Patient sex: M
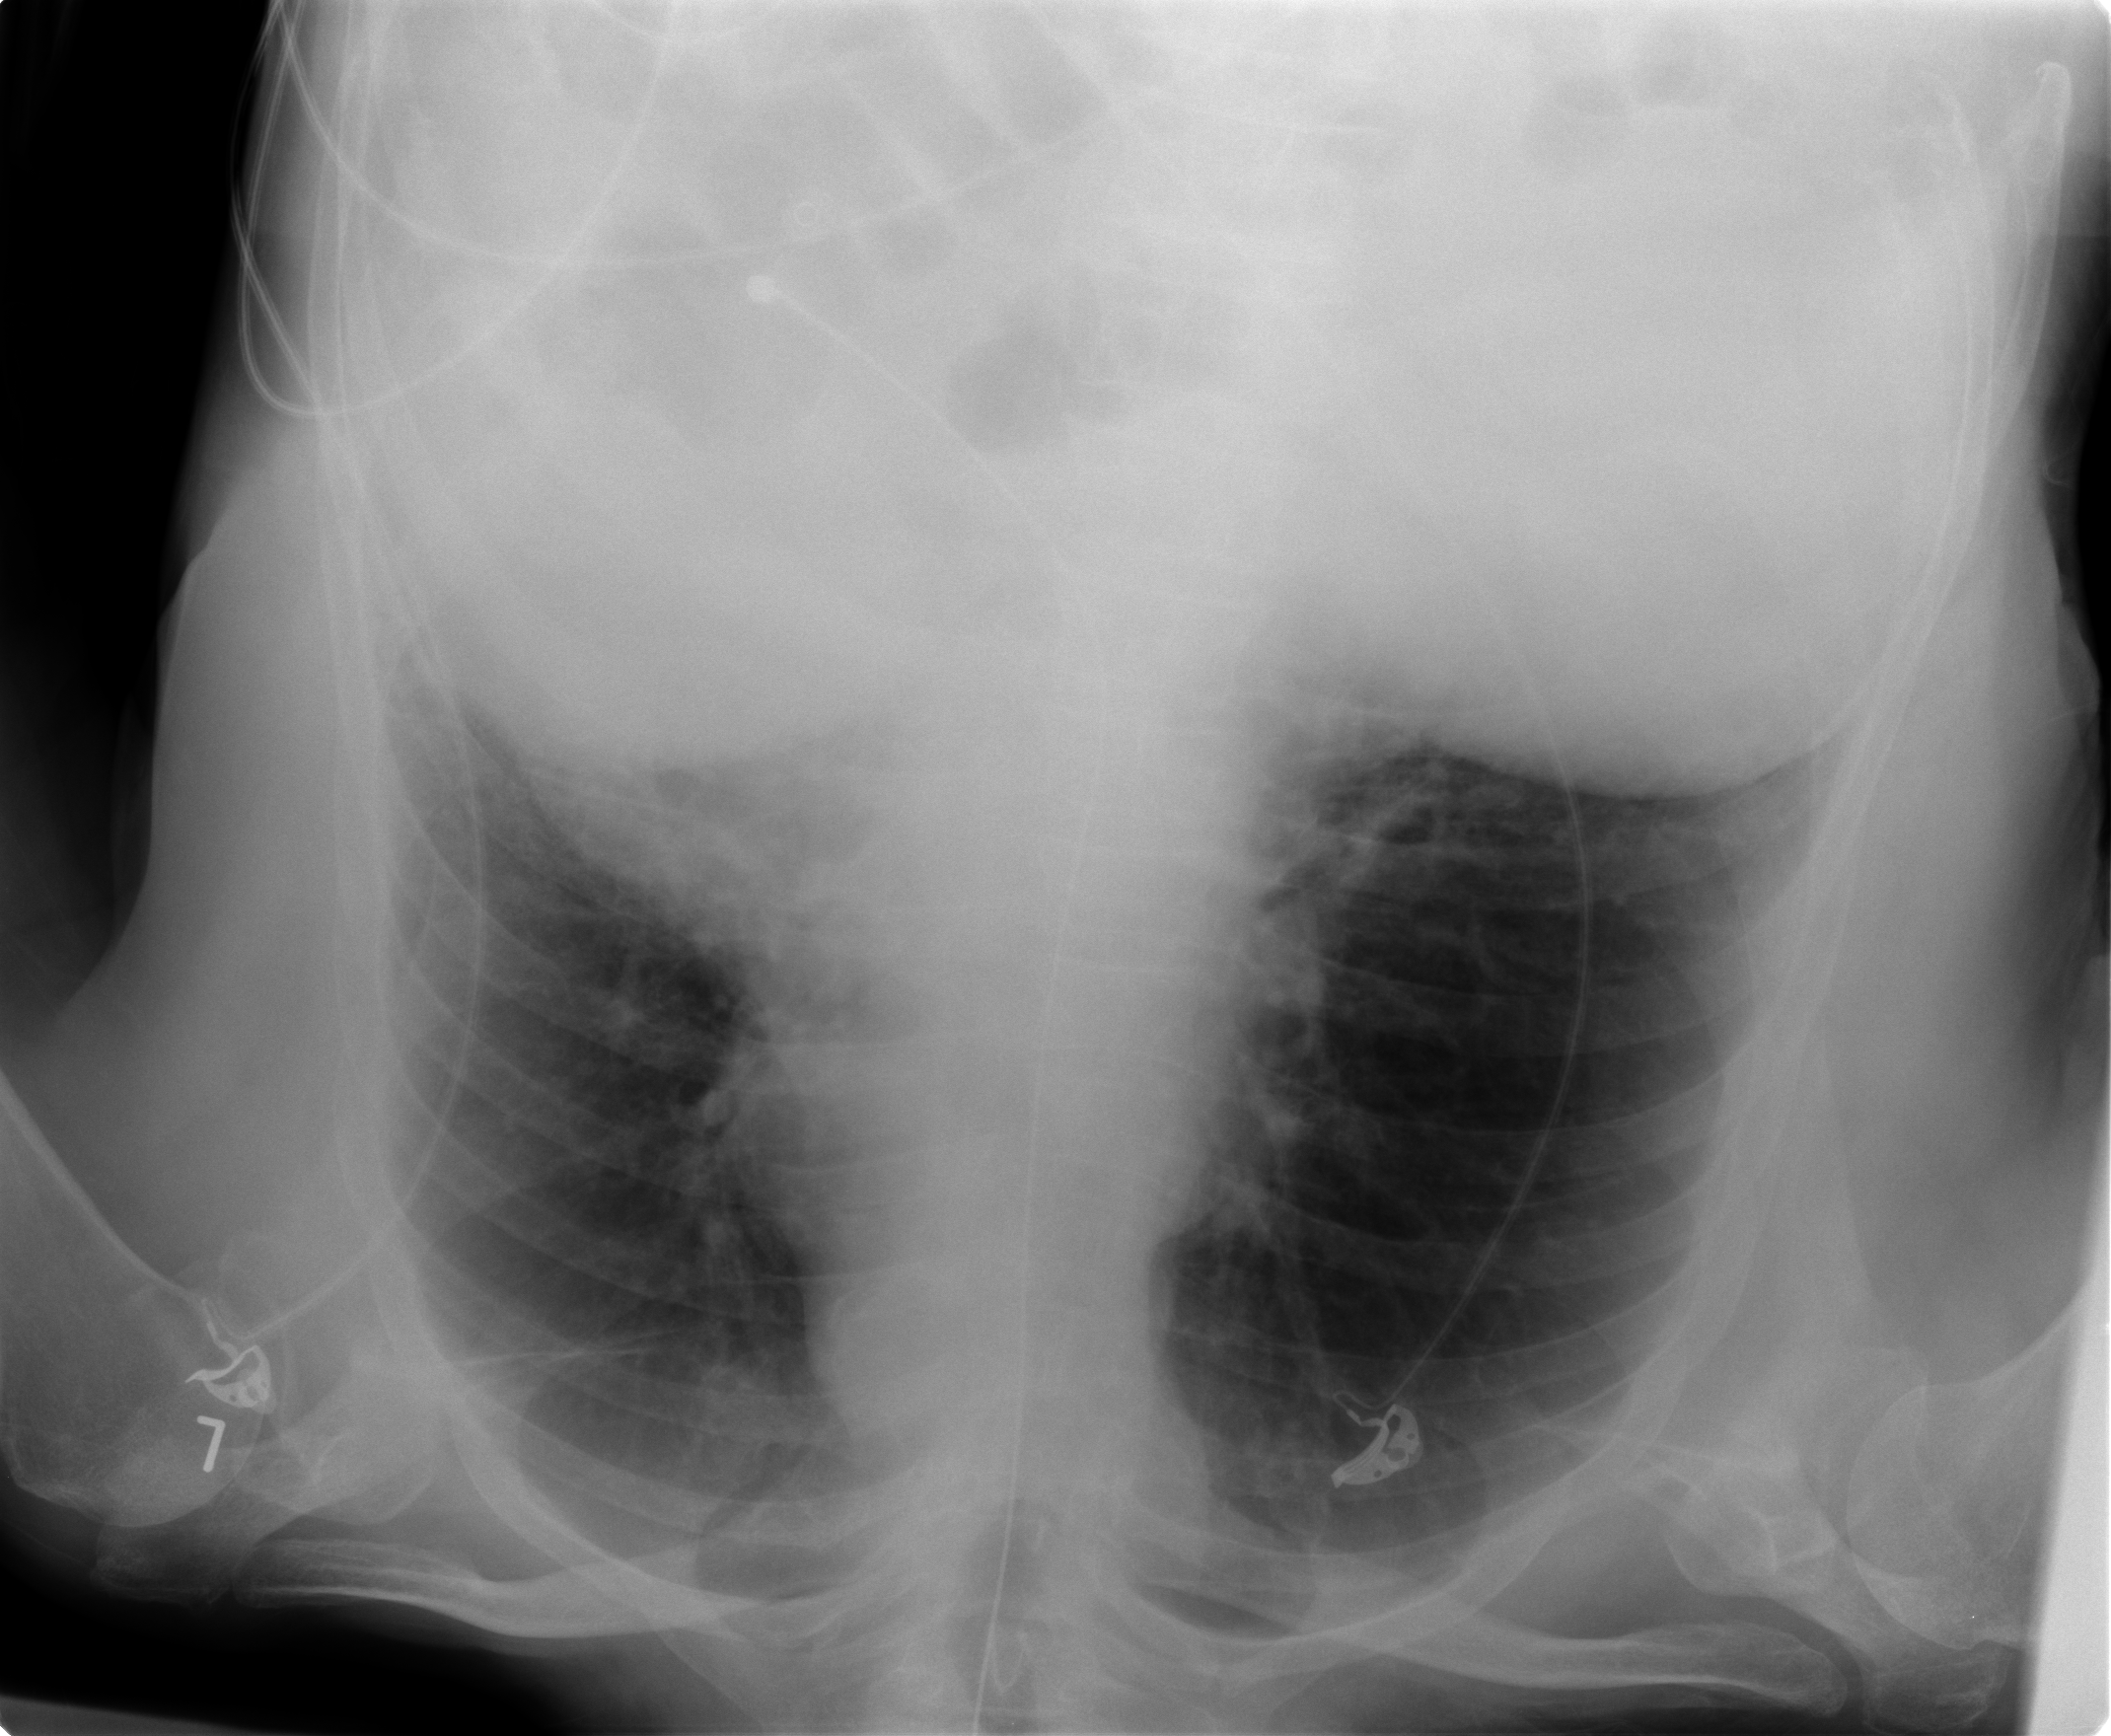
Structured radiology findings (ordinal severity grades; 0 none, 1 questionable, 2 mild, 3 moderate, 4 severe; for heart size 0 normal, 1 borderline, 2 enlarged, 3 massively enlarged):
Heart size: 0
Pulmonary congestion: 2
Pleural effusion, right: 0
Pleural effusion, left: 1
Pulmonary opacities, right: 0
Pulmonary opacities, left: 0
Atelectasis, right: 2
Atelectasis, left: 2